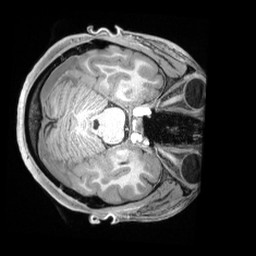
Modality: T1w
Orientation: axial
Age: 23
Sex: female
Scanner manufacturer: siemens
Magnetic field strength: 3 T
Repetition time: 2.4 s
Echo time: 0.00226 s